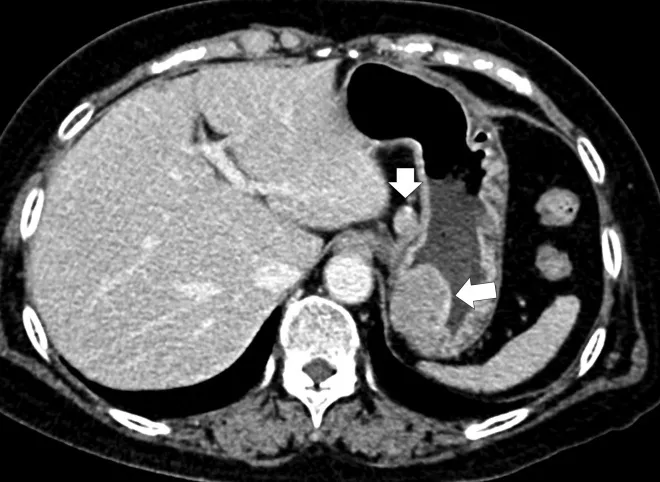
Abdominal computed tomography. A submucosal tumor 30 mm in diameter is connected to the gastric wall, and a 14 mm solid mass shows contrast effect in the early phase.
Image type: radiology (ct)